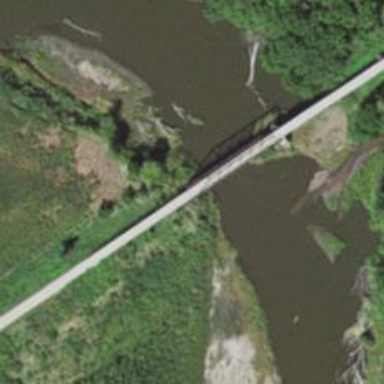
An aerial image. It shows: Bridge supported by piers.